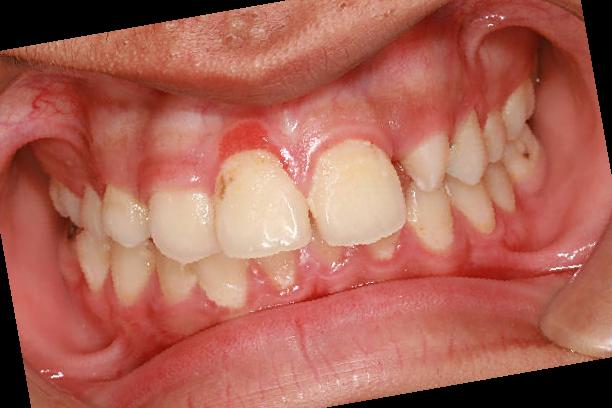
Condition: Gingivitis